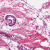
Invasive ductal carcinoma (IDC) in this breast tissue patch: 0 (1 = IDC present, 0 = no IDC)